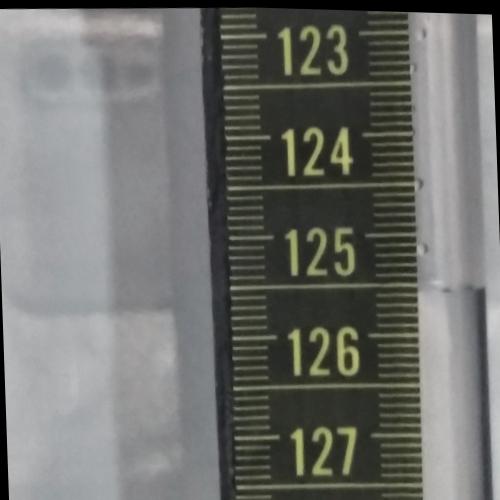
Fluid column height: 125.6 cm